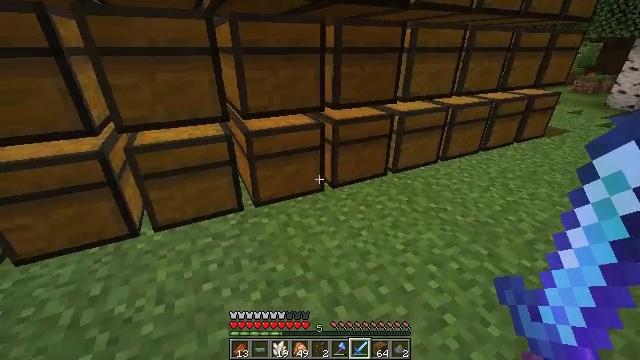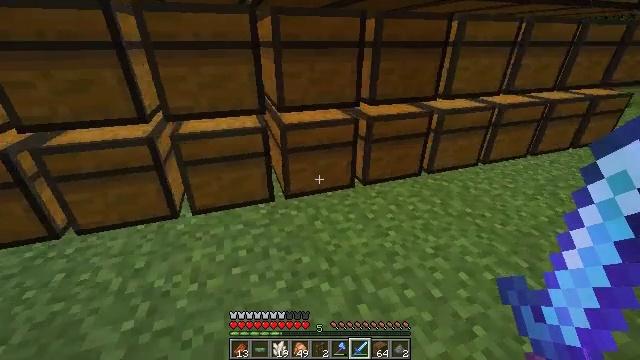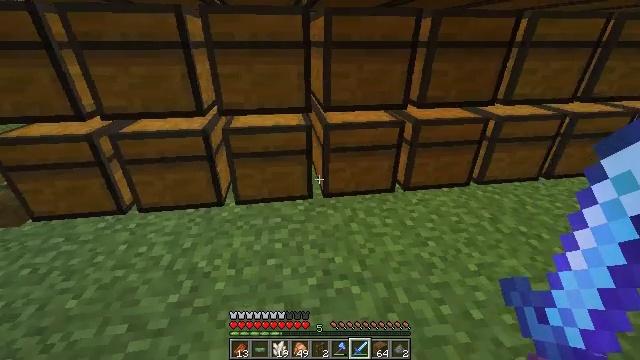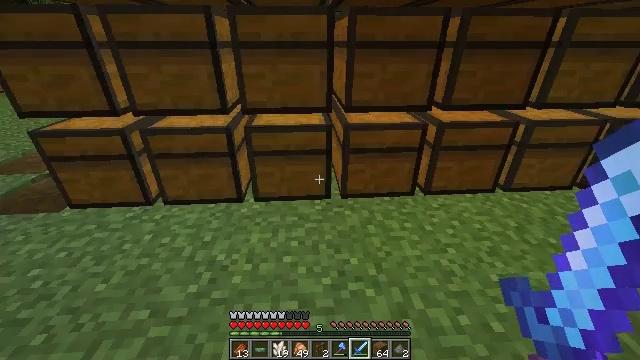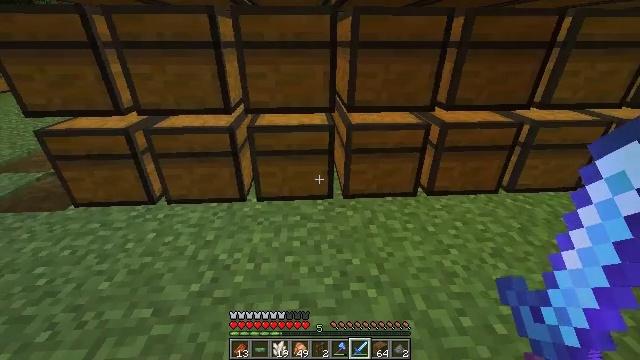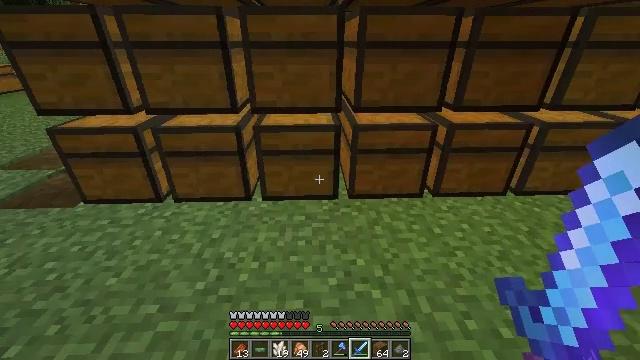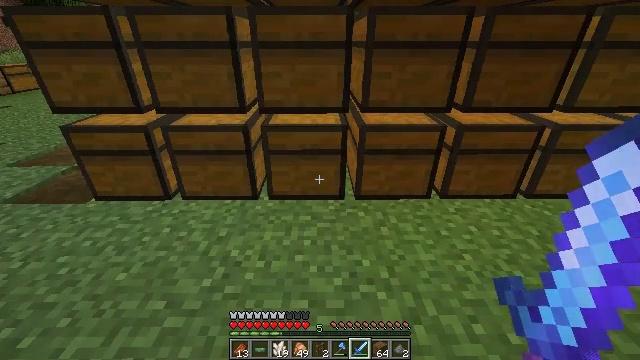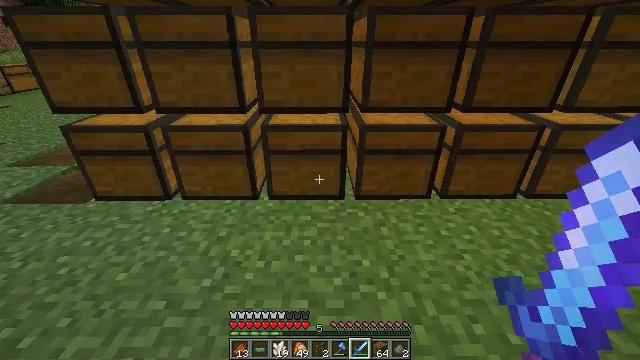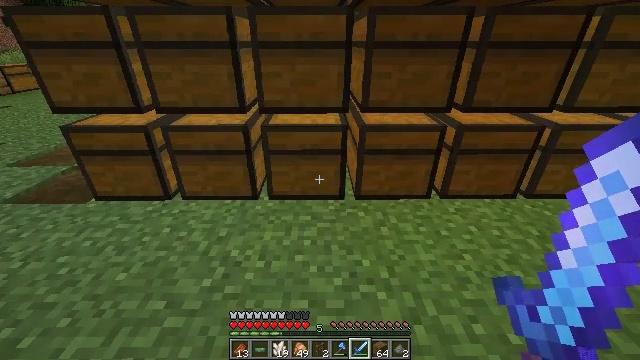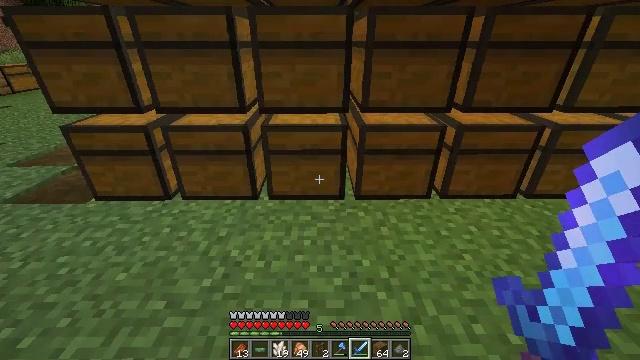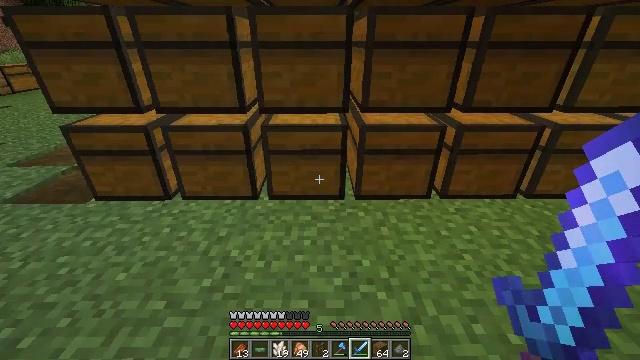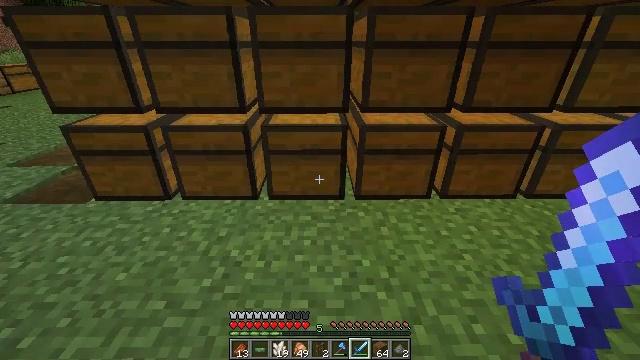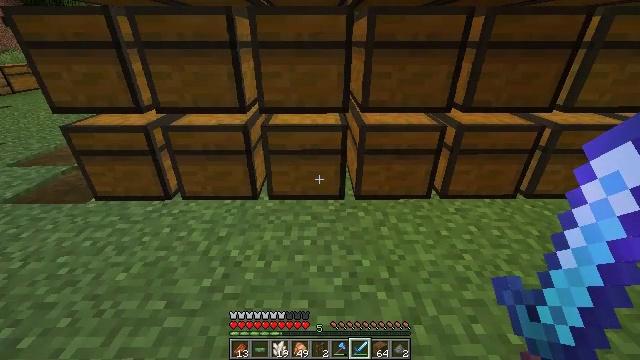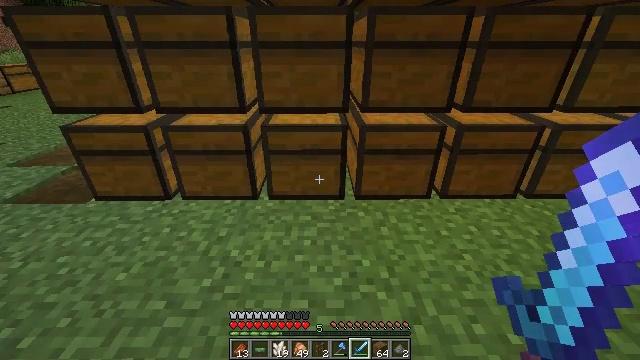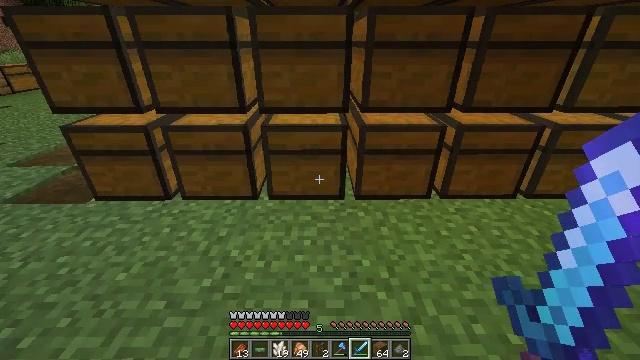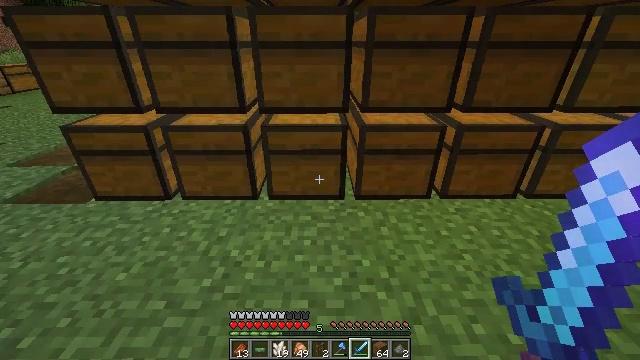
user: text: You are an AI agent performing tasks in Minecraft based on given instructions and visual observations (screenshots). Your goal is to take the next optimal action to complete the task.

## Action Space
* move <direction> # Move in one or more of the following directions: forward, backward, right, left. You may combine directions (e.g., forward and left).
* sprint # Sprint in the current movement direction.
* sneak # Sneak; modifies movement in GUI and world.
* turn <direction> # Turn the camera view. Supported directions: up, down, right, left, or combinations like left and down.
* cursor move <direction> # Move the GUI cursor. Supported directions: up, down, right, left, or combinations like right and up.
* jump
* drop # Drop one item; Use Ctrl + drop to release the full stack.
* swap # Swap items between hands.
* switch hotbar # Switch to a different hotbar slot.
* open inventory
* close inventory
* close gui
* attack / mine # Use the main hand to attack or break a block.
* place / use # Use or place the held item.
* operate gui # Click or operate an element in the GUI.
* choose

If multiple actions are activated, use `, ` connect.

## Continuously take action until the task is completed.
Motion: motion action
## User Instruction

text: Collect wheat crops.
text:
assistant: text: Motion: turn left and down
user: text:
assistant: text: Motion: turn left
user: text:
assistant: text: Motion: turn left
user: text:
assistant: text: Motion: no_op
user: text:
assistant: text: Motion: turn left
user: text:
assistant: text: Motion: turn left
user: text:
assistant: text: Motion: no_op
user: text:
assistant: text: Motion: no_op
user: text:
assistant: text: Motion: no_op
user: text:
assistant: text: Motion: no_op
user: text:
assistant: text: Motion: no_op
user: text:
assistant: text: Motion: no_op
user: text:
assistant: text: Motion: no_op
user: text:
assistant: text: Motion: no_op
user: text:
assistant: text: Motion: no_op
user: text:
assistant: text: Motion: no_op
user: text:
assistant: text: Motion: no_op
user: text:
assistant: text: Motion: no_op
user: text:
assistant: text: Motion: turn down
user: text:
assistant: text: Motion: no_op
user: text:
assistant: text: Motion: no_op
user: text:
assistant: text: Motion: no_op
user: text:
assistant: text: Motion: no_op
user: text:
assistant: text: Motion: turn left and down
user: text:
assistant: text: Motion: turn left
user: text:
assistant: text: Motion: turn left and up
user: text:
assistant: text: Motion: turn left and up
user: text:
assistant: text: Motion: turn left
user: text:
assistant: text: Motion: turn left
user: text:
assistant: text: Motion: no_op